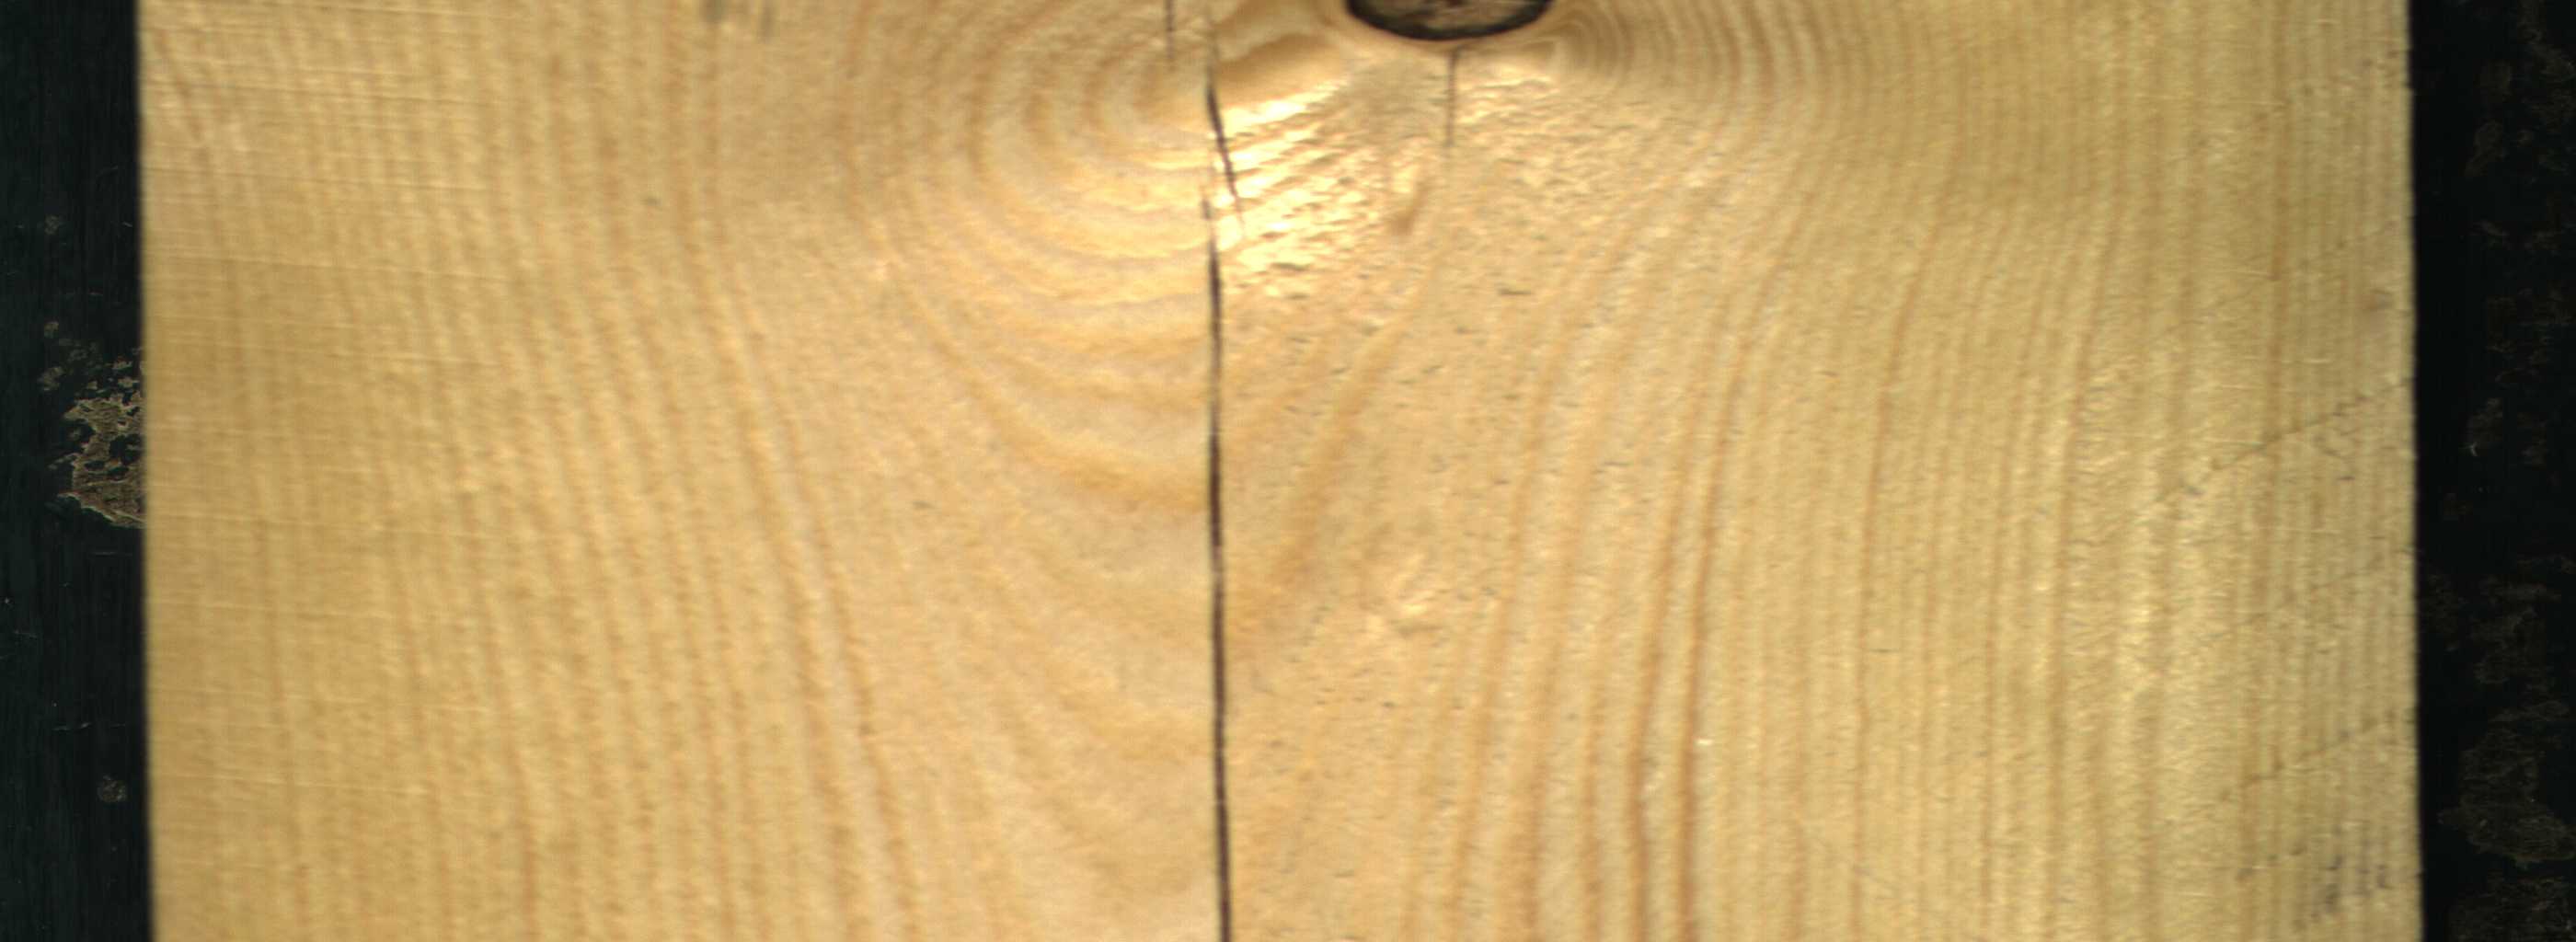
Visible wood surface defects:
Crack
Crack
Dead_Knot